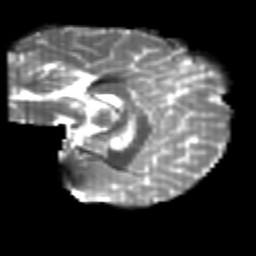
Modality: T2w
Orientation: sagittal
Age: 21
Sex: female
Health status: healthy
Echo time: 0.074 s